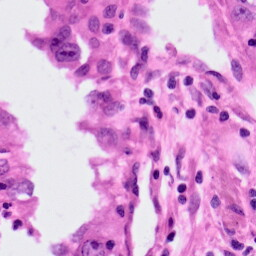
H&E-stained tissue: Lung